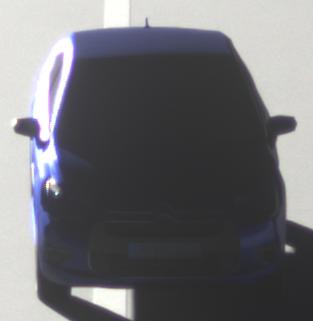
Make: Citroen
Model: DS 4 VTi 120
Detailed model: DS 4
Model produced from: 2011/05
Model produced until: 2015/01
Doors: 5
Color: blue
Road condition: dry road
Daytime: sunrise or sunset
Contrast: high contrast